Question: I have a Wcf service that works as RestApi
'''
[KnownType(typeof(myClass1))]
[KnownType(typeof(myClass2))]
[KnownType(typeof(myClassAndOther23typesOmmited))]
[DataContract]
public class ApiResult
{
[DataMember]
public bool Success { get; private set; }
[DataMember]
public object Result { get; private set; }
}
'''
Field 'Result' is problematic part, it cannot be serialized as it's an object type. So the question is, how to return proper 'ApiResult' object.
### Note
Althought there is 'KnownTypeAttribute', service throws when i try to assign 'string[]' to ApiResult 'Result' field and return to client.
### Upd
After trying 'ApiResult<T>'
Service compiled successfully, and intellisense gives this

After few investigations, gathered that those weird type names are made to avoid collisions in service (it's simple hashcode of type which were achieved by 'GetHash()' of literally ),
This is responce to solution as couldnt insert image to comment
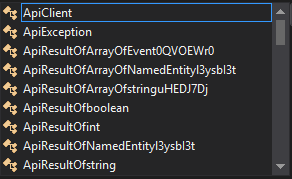
Answer: Why don't you create a generic ApiResult:
'''
[DataContract]
public class ApiResult<T>
{
[DataMember]
public bool Success { get; internal set; }
[DataMember]
public T Result { get; internal set; }
}
'''
That way, your method can actually return a typed value like 'ApiResult<myClass1>' and you don't need any 'KnownType's at all.